Question: I am trying to read some drom a File, parsing it into my own DataType. However, initially the file looks like this:
'''
16
12
-----
0;0;0;0;0;0;0;0;0;0;0;0;0;0;0;0
0;2;2;2;2;2;2;2;2;2;2;2;2;2;2;0
0;2;1;1;1;1;1;2;2;1;1;1;1;1;2;0
0;2;1;0;0;0;0;5;5;0;0;0;0;1;2;0
0;2;1;0;2;2;2;2;2;2;2;2;0;1;2;0
0;2;1;0;2;2;2;2;2;2;2;2;0;1;2;0
0;2;1;0;2;2;2;2;2;2;2;2;0;1;2;0
0;2;1;0;2;2;2;2;2;2;2;2;0;1;2;0
0;1;1;0;2;2;2;2;2;2;2;2;0;1;1;0
0;0;0;0;2;2;2;2;2;2;2;2;0;0;0;0
0;2;2;2;2;2;2;2;2;2;2;2;2;2;2;0
0;0;0;0;0;0;0;0;0;0;0;0;0;0;0;0
'''
Then I read it like this:
'''
try {
File file = new File(path);
if (!file.exists()) {
return new ScreenMap(id, 16, 12);
}
FileReader fr = new FileReader(file);
BufferedReader br = new BufferedReader(fr);
String line = br.readLine();
int lineIndex = 0;
//Map Constants
ScreenMap result = new ScreenMap(id, 1, 1);
int width = 1;
int height = 1;
while(line != null){
if(lineIndex == 0){
width = Integer.parseInt(line);
}
else if(lineIndex == 1){
height = Integer.parseInt(line);
}
else if(lineIndex == 2){
//Create Map
result = new ScreenMap(id, width, height);
}
else if(lineIndex-3 < height){
int y = lineIndex - 3;
String[] tiles = line.split(seperatorString);
for(int x = 0; x < width; x++){
parseTileOntoMap(x,height-y-1,tiles[x],result);
}
}
lineIndex++;
line = br.readLine();
}
br.close();
return result;
} catch (IOException e) {
Logger.logError(e);
}
'''
And afterwards my file looks like this:
'''
-----
; ; ; ; ; ; ; ; ; ; ; ; ; ; ;
;;;;;;;;;;;;;;;
; ; ; ;;;;;;;;; ; ; ;
;;; ;;;;;;;;; ;;;
;;; ;;;;;;;;; ;;;
;;; ;;;;;;;;; ;;;
;;; ;;;;;;;;; ;;;
;;; ;;;;;;;;; ;;;
;;; ; ; ; ;;; ; ; ; ;;;
;;;;;;;;;;;;;;;
;;;;;;;;;;;;;;;
; ; ; ; ; ; ; ; ; ; ; ; ; ; ;
'''
Here it is opened in Notepad++:

I have tried using different varriations of initializing the BufferedReader using InputStreams, etc.
The same thing happens when I try to write back to the file using a BufferedWriter.
The file extension (though I don't know why that would matter) is '.ddm'.
So I guess I want to know why this happens, and how to fix it.
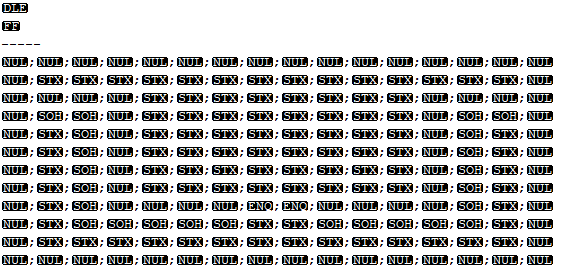
Answer: At some point in your code (which is missing) you are writing to the file. I suspect that your code looks something like this:
'''
for(Integer value:values){
bufferedWriter.write(value);
}
'''
which treats 'value' as a 'char', converting the Integer '0' to '(char)0'. You want to write the values as String, so you should use
'''
bufferedWriter.write(String.valueOf(value));
'''